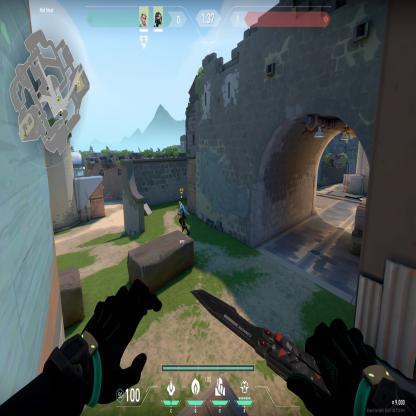
Label: teammate